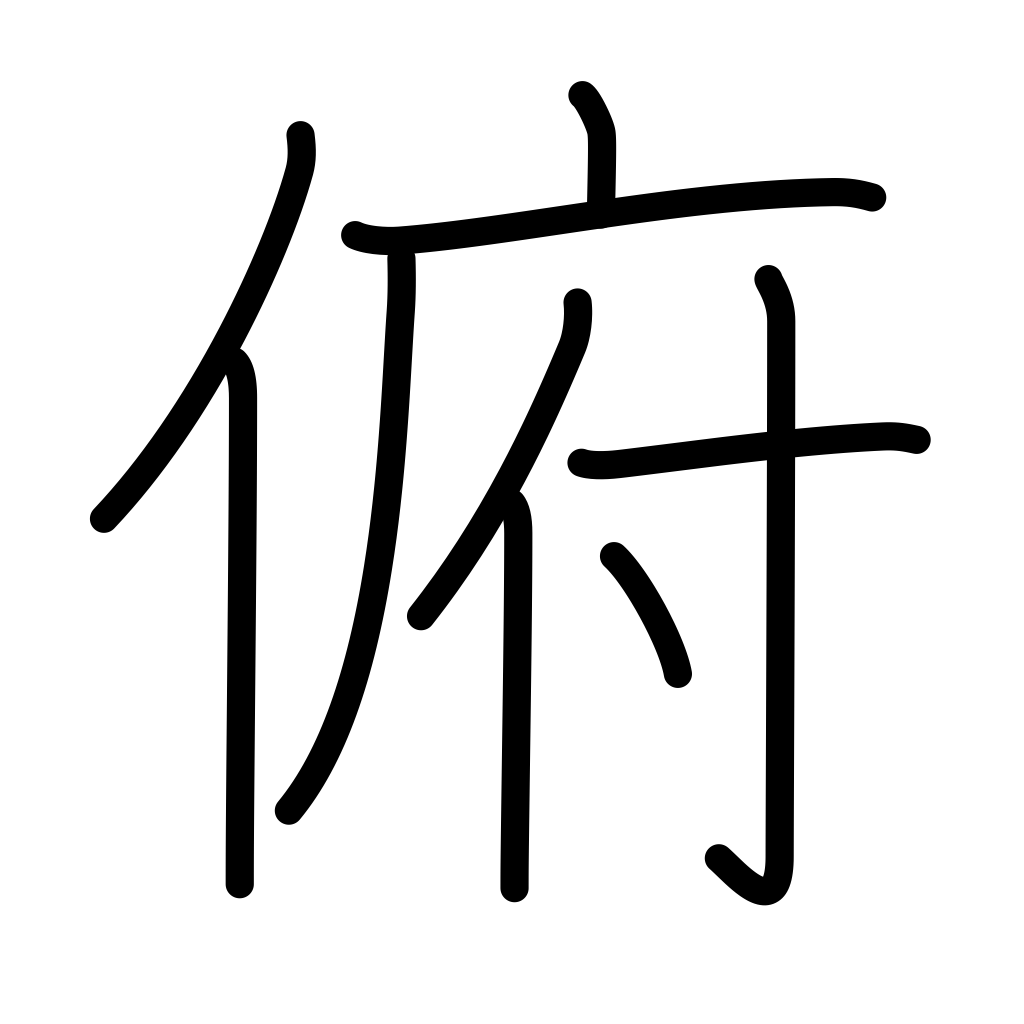
Meaning: bend down, lie prostrate